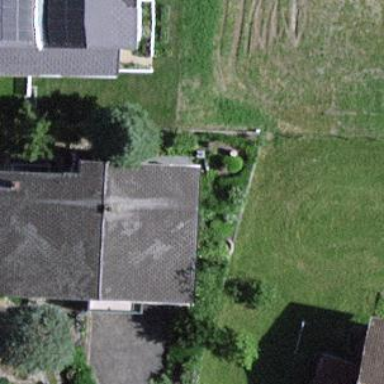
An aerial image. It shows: Detached building.